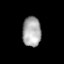
Tissue: lung
Cell type: T cells
Senescence score: 0.2253
Nuclear area (px): 544
Mean DAPI intensity: 168.664